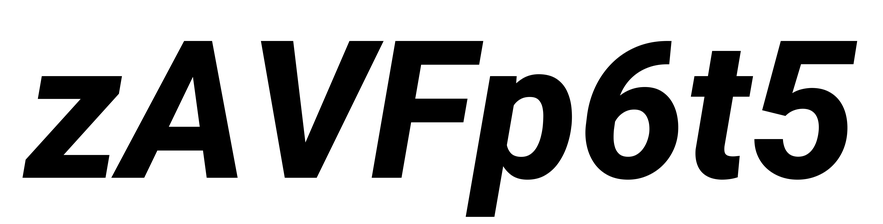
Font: Roboto-Italic_ExtraBold_Italic